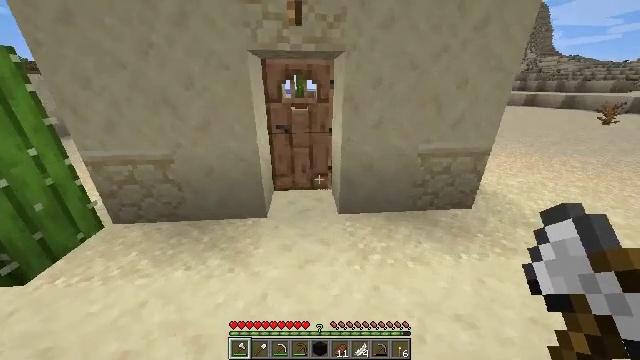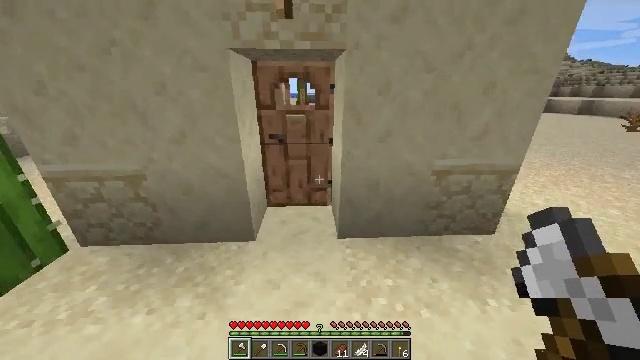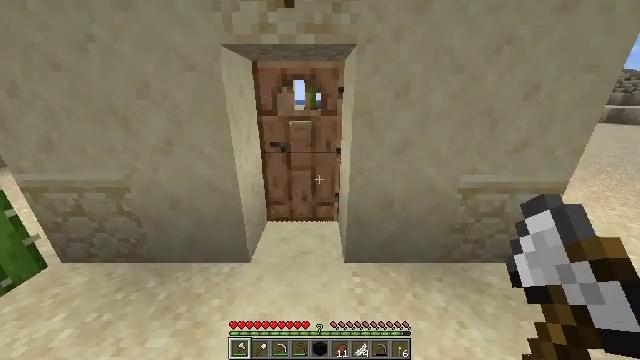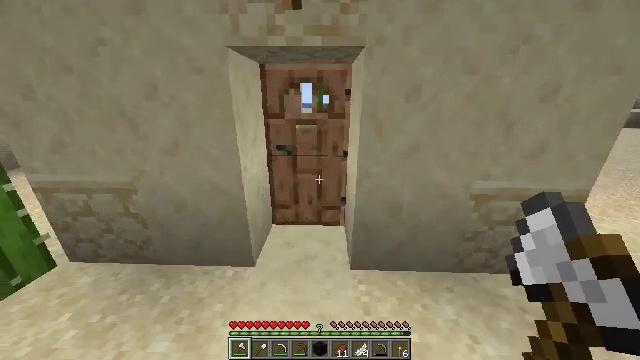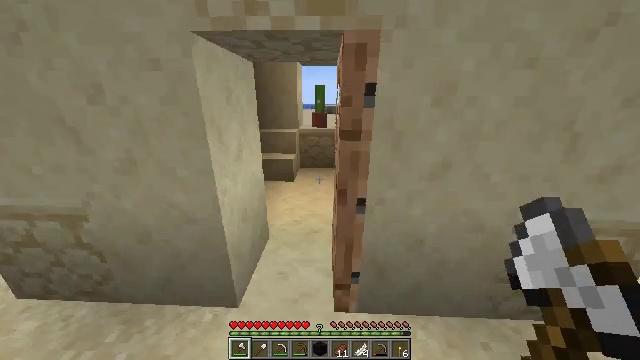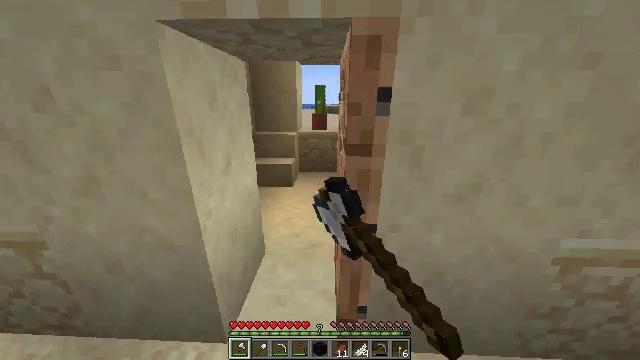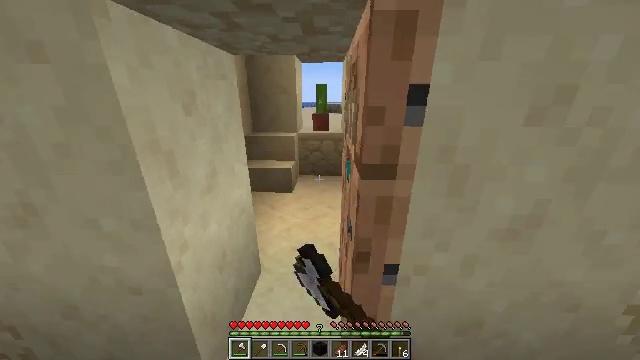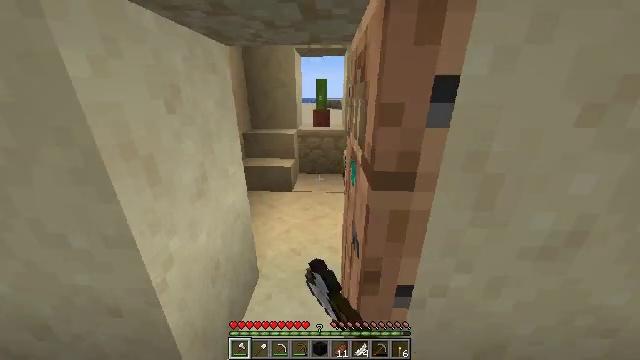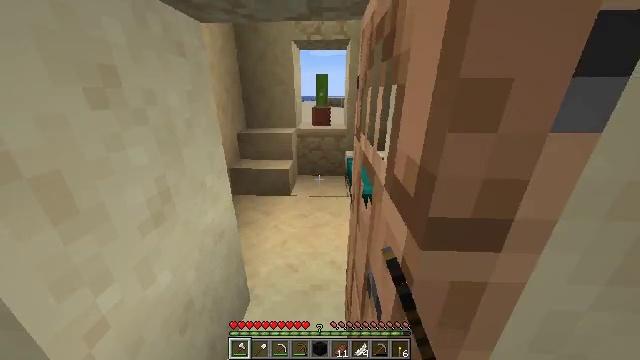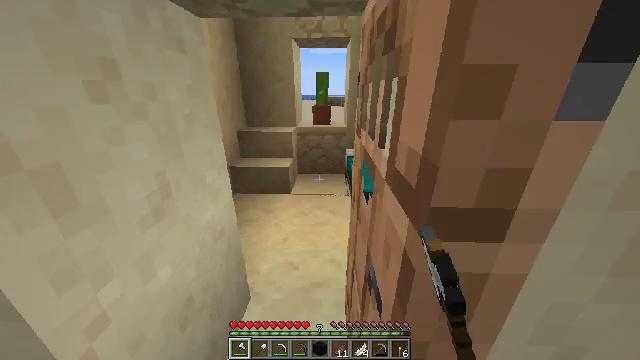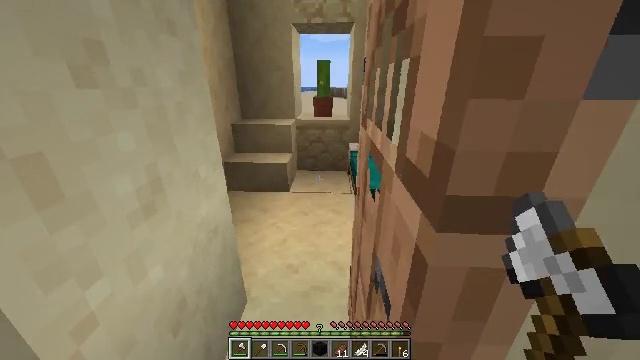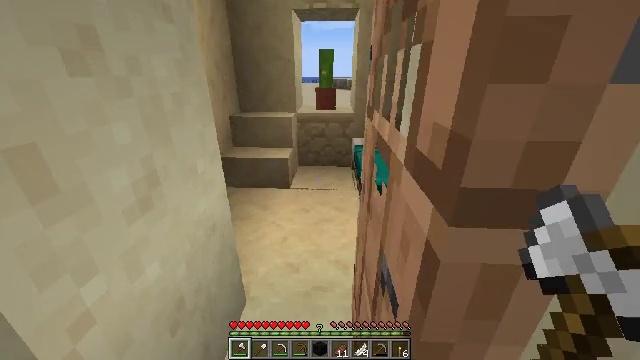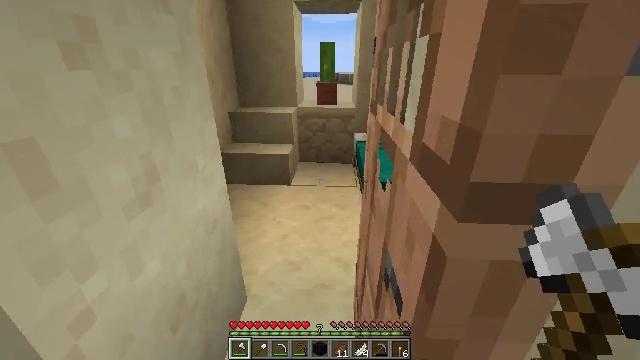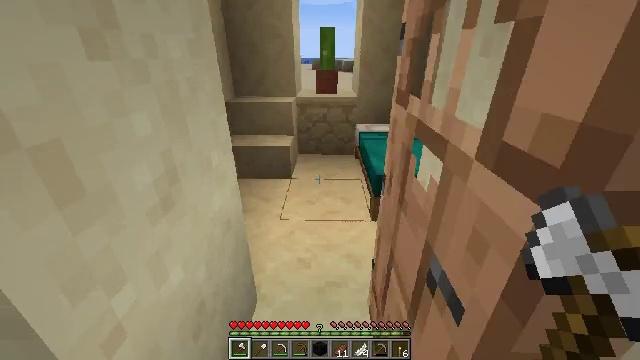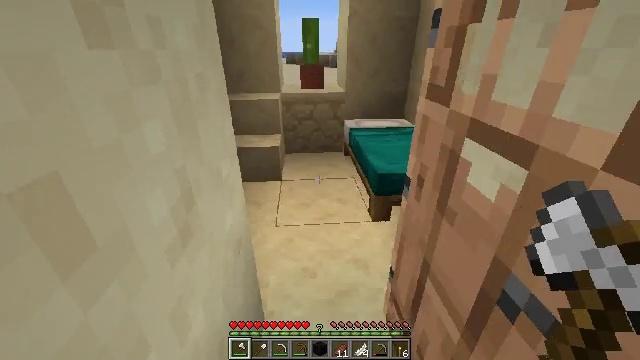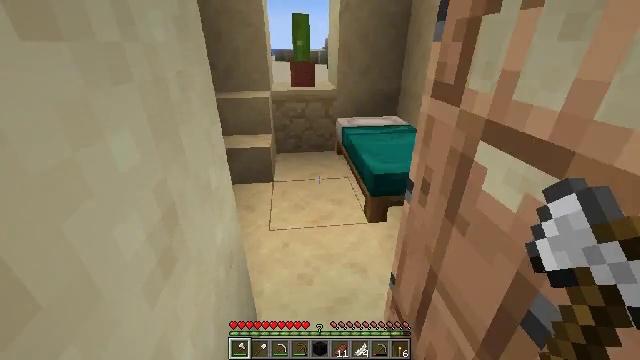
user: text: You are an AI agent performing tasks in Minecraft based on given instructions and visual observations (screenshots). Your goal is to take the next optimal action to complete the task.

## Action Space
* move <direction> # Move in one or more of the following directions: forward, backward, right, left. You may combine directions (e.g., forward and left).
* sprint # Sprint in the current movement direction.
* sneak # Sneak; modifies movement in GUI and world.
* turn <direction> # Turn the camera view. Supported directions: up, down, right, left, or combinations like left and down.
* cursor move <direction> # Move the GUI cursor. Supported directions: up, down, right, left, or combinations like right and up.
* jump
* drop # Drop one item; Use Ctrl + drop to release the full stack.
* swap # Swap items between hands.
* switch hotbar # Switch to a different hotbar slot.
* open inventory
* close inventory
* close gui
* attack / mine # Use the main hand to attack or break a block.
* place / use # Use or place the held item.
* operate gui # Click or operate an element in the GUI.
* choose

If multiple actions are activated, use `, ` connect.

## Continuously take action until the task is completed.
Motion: motion action
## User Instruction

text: Attack the white glazed terracotta to break it.
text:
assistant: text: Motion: move forward, turn left
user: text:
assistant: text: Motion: move forward, turn left and up
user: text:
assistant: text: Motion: move forward, turn left
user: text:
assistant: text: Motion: move forward, use / place
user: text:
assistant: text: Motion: move forward, use / place
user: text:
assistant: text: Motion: move forward, use / place
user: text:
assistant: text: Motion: move forward, turn down, use / place
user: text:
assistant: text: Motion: move forward
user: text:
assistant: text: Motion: move forward
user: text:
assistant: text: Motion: move forward
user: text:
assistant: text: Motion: move forward
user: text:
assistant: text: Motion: move forward and move left
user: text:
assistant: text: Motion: move forward and move left, turn right and down
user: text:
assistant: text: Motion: move forward and move left, turn right
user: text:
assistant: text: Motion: move forward and move left, turn right
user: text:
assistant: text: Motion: move forward and move left
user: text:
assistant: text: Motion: move forward
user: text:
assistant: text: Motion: move forward
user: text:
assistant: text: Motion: move forward and move right, turn left and down
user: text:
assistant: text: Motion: move forward and move right, turn left
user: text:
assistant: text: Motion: turn left
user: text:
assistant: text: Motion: turn left and up
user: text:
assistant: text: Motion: move left, turn left and up
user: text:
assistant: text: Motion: move left, turn left and up
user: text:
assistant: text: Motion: move forward and move left
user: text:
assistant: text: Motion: move forward and move left
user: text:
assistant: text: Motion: move forward and move left
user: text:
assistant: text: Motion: move forward and move left
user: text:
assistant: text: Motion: move forward
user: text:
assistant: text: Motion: move forward